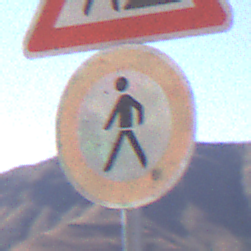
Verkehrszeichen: VerbotFussgaenger
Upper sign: Arbeitsstelle
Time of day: MorningAfternoon
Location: Outdoor (Nature)
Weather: Clear
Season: NotSpecified
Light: Natural